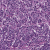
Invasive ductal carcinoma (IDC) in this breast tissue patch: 0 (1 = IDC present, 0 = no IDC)